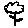
Label: flower